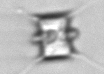
Label: Chaetoceros_didymus